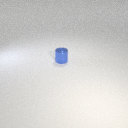
small blue metal cylinder